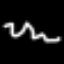
Label: squiggle